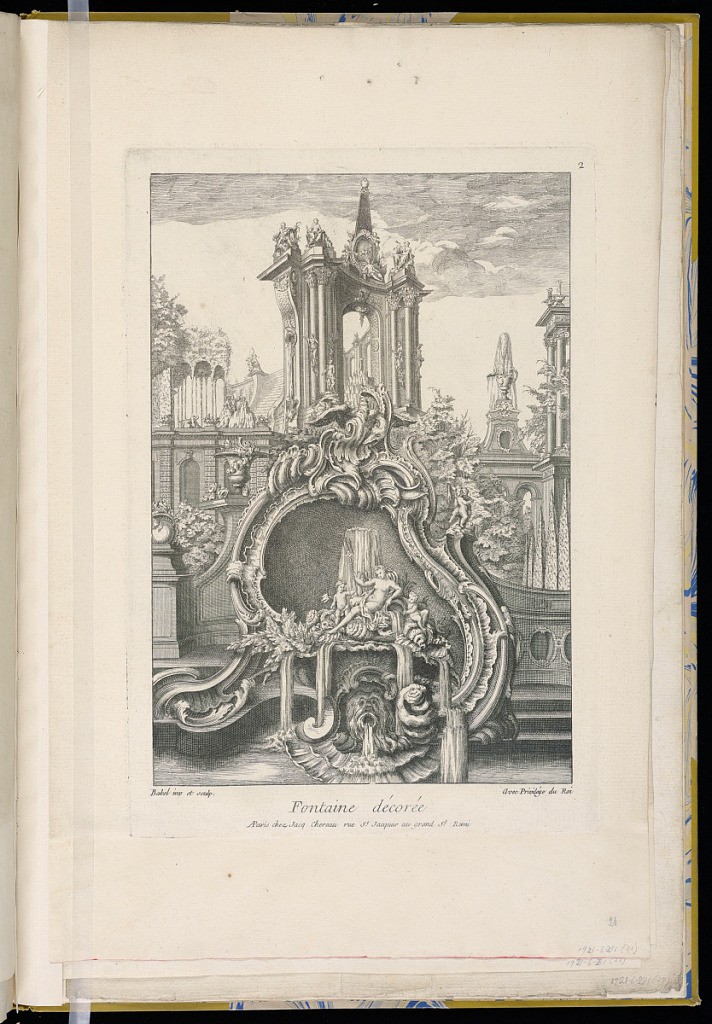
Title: Fountain in the Form of a Cartouche
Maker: Pierre Edme Babel, French, 1720–1775
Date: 1743-1763
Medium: Etching on off-white paper
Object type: Print
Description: Rocaille cartouche as a fountain, decorated with a river nymph holding a trident, putti, mascaron, a dolphin, and an eagle. This is in the lower foreground, in front of buildings and staffage promenading through gardens. The plate is signed and numbered.